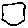
Label: hexagon